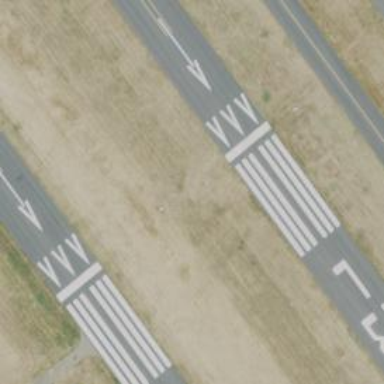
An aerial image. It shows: Asphalt taxiway at the airport.